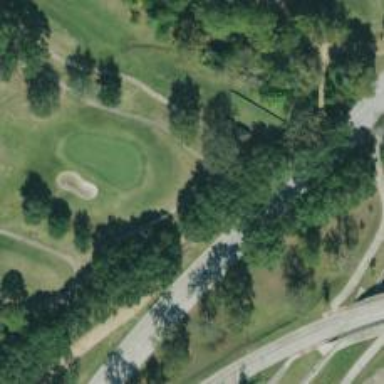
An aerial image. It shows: Golf cartpath that is also road path.